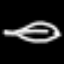
Label: leaf